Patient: sex M, age 45
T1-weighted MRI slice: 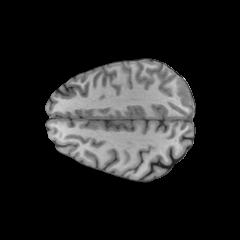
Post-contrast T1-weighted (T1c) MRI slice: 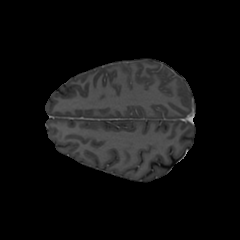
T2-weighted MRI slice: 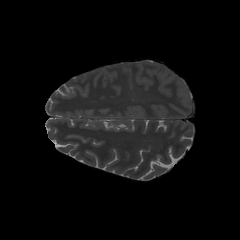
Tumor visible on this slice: no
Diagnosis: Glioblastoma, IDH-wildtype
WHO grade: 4